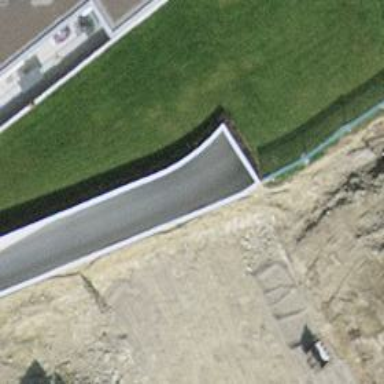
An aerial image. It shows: Concrete driveway designated as service road.